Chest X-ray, AP view. Patient: 72 years old, sex M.
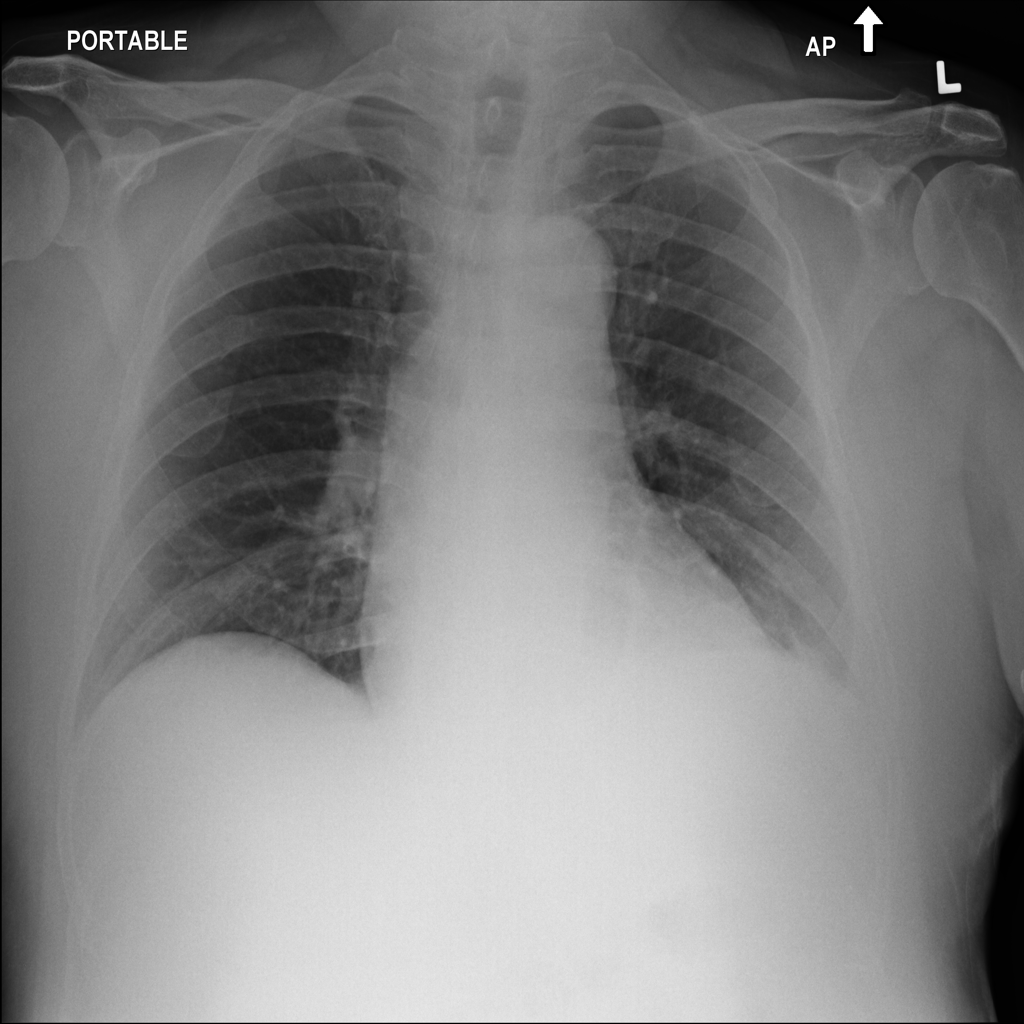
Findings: Atelectasis, Effusion